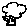
Label: tree